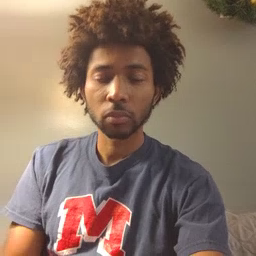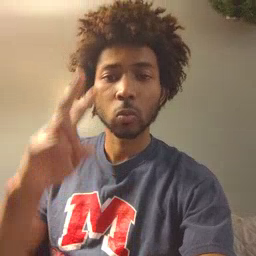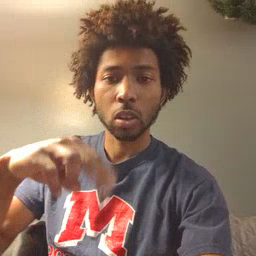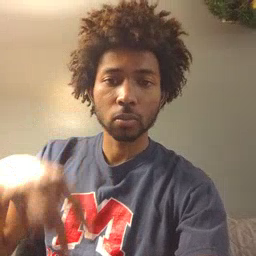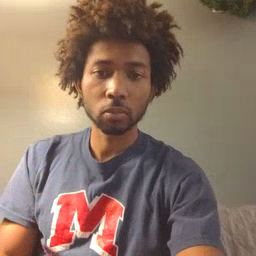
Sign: read